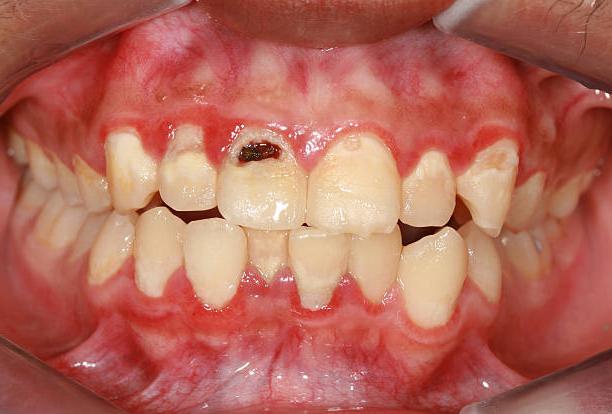
Condition: Gingivitis